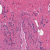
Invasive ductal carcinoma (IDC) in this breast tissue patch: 0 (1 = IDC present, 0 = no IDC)